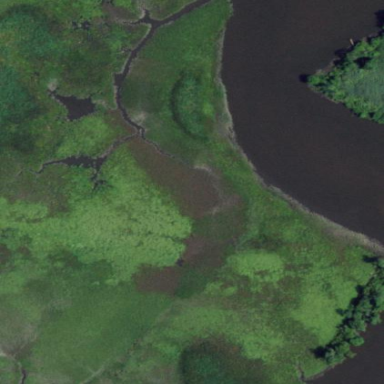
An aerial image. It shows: Marsh wetland.